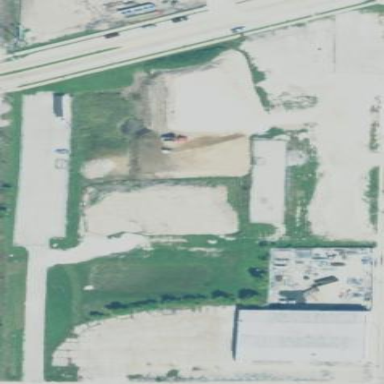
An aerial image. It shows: Brownfield site.